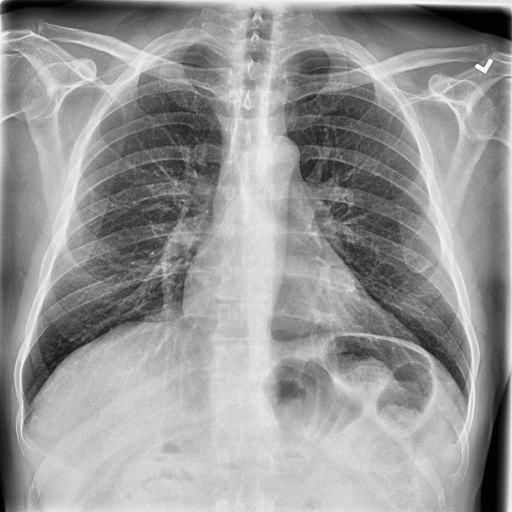
Finding: NORMAL